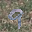
Label: 9